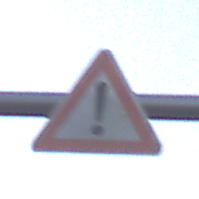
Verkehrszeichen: Gefahrenstelle
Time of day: SunriseSunset
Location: Outdoor (Suburban)
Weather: Clear
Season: NotSpecified
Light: Natural